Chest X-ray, PA view. Patient: 33 years old, sex M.
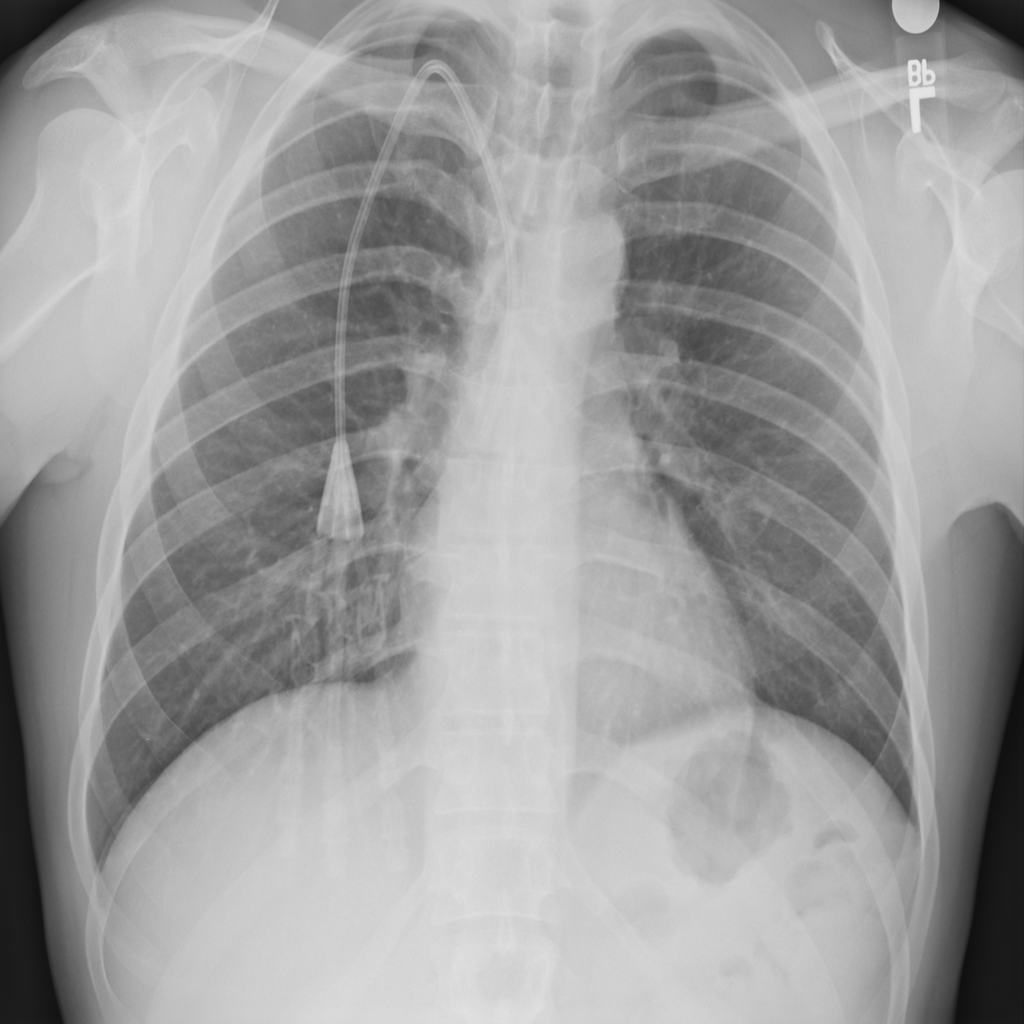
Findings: No Finding